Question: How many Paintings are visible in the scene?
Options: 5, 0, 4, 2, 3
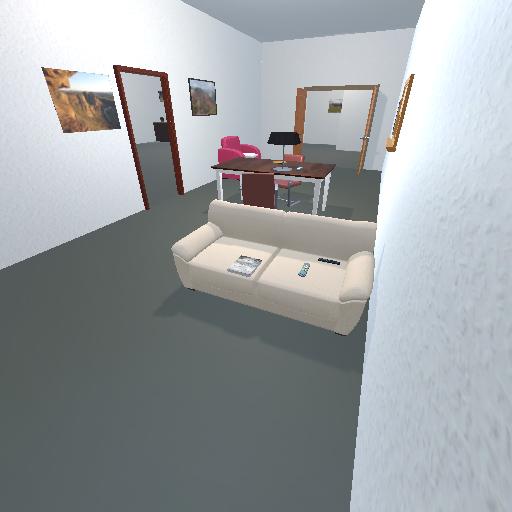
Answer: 5